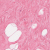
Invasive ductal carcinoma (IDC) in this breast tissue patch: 0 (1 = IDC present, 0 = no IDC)